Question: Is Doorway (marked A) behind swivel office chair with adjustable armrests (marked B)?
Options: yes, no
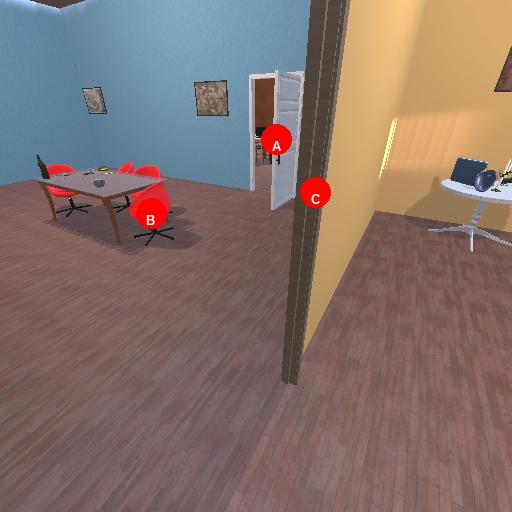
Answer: yes